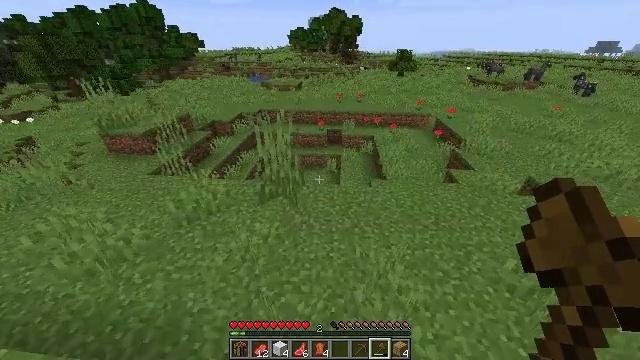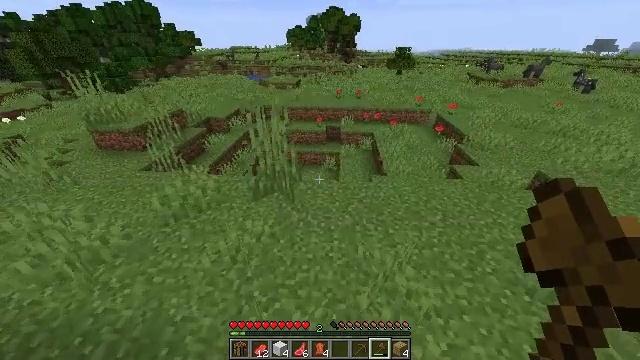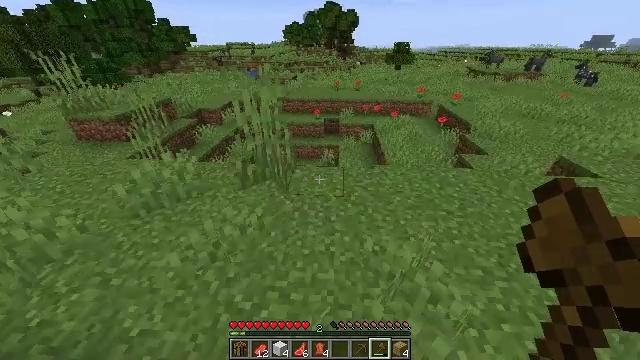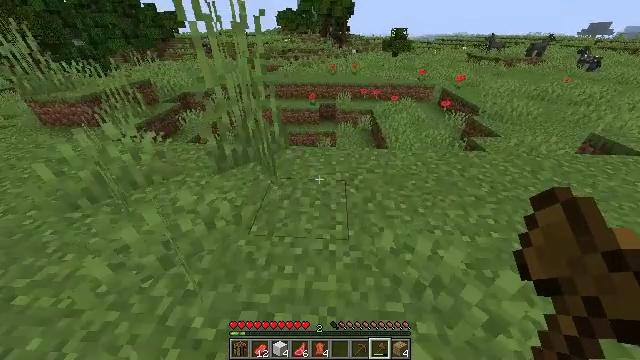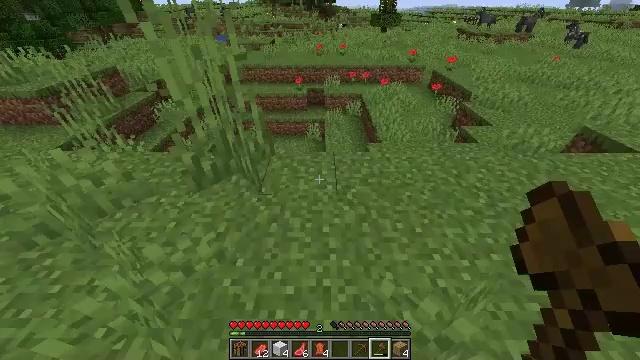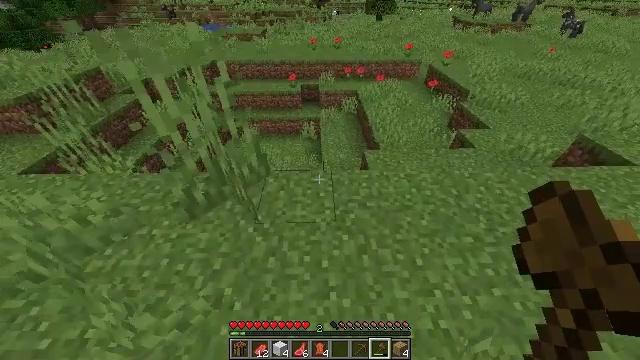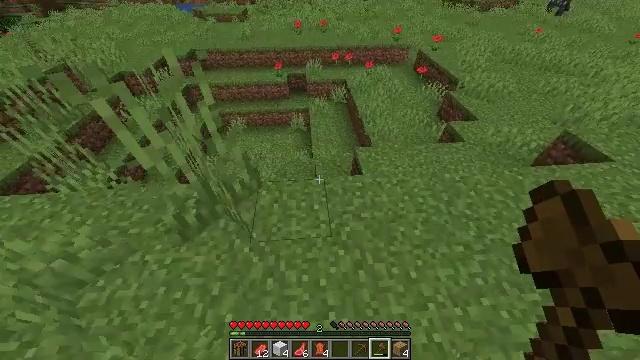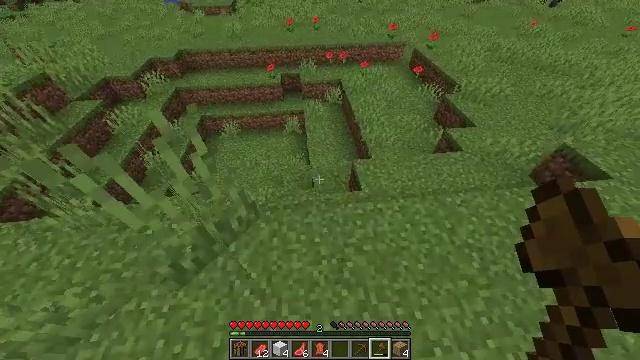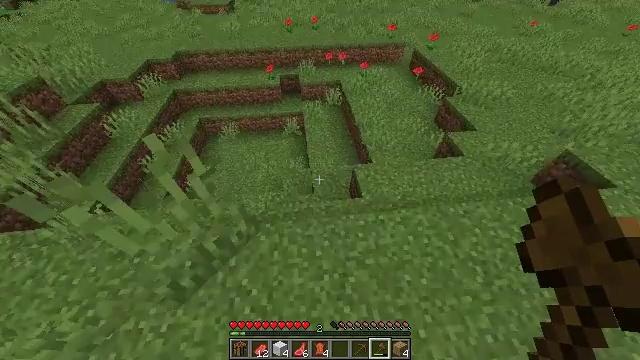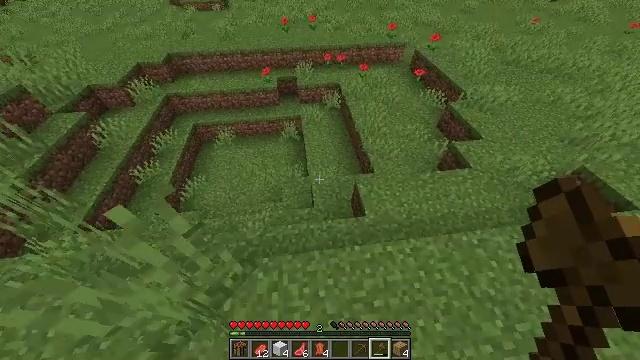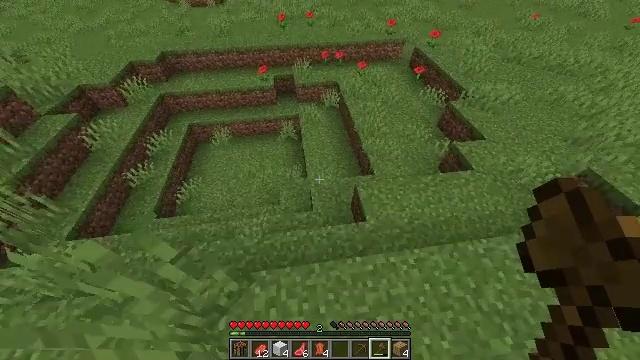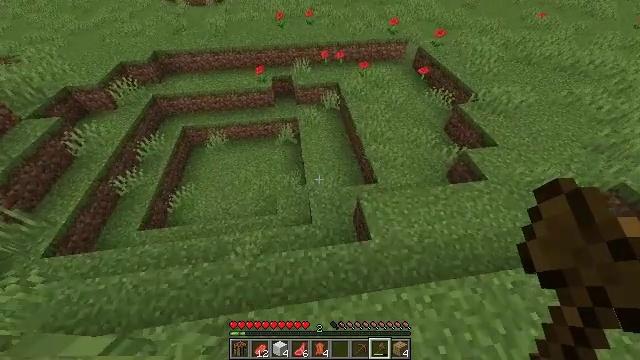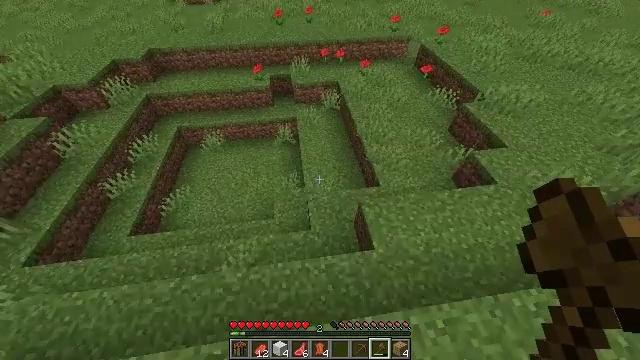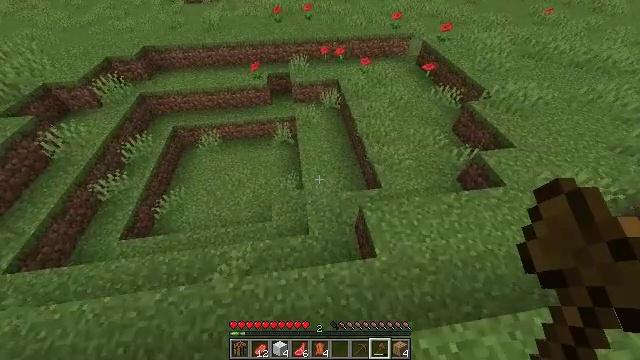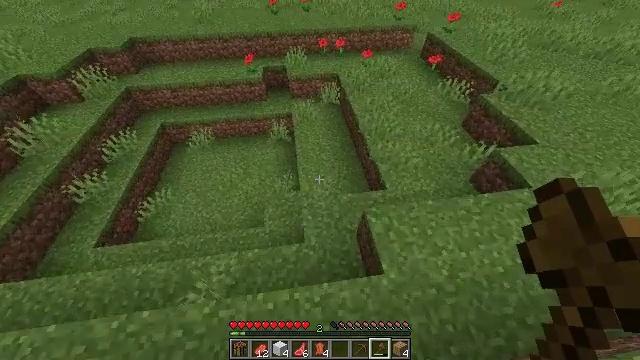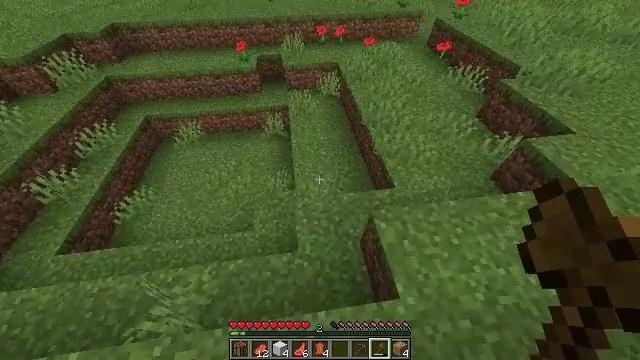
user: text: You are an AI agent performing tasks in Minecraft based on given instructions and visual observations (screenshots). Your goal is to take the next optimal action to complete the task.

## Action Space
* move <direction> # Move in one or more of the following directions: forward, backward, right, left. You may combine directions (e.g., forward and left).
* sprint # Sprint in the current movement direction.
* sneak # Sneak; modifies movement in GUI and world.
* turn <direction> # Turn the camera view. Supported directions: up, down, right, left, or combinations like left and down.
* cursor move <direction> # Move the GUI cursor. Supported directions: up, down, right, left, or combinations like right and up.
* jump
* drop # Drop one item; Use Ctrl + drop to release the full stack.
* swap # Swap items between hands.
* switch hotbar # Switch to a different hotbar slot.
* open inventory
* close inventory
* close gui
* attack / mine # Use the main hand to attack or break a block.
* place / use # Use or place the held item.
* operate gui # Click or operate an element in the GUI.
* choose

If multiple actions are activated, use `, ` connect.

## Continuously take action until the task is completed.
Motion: motion action
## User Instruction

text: Mine a cornflower from the ground.
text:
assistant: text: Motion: move forward, jump
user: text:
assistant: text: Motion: move forward, jump
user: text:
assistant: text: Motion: move forward, turn right and down, jump
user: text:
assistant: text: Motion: move forward, turn right and down, jump
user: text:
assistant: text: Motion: move forward, turn right and down, jump
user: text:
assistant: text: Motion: move forward, turn right and down, jump
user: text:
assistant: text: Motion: move forward, turn right and down, jump
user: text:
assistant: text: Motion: move forward, jump
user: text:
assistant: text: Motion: move forward and move right, jump
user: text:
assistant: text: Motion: move forward and move right, jump
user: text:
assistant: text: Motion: move forward and move right, jump
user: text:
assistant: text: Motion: move forward and move right, jump
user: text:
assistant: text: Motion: move forward and move right, jump
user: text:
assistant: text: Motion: move forward, jump
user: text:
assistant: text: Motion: move forward, jump
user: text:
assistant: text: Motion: move forward, sprint, turn right and up, jump
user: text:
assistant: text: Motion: move forward, sprint, turn right and up, jump
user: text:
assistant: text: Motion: move forward, sprint, turn up, jump
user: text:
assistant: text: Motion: move forward, sprint, jump
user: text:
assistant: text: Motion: move forward, sprint, jump
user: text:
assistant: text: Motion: move forward, sprint, jump
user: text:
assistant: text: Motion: move forward, sprint, jump
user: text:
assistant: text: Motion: move forward, sprint, jump
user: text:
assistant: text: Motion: move forward, sprint, jump
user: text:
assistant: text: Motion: move forward, sprint, jump
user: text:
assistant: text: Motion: move forward, sprint, turn up, jump
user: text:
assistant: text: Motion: move forward, sprint, turn up, jump
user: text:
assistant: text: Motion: move forward, sprint, jump
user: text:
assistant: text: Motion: move forward, sprint, turn up, jump
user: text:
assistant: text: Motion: move forward, sprint, turn up, jump